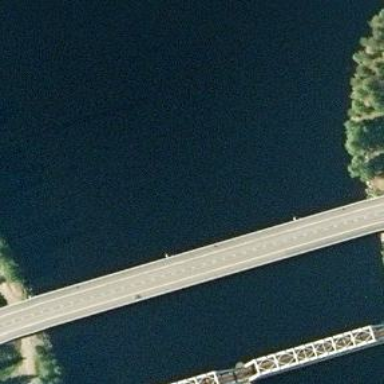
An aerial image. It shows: Man-made bridge.